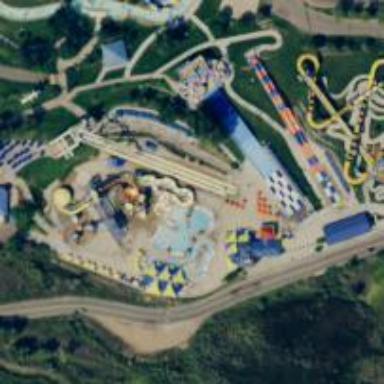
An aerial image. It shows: Water slide attraction.